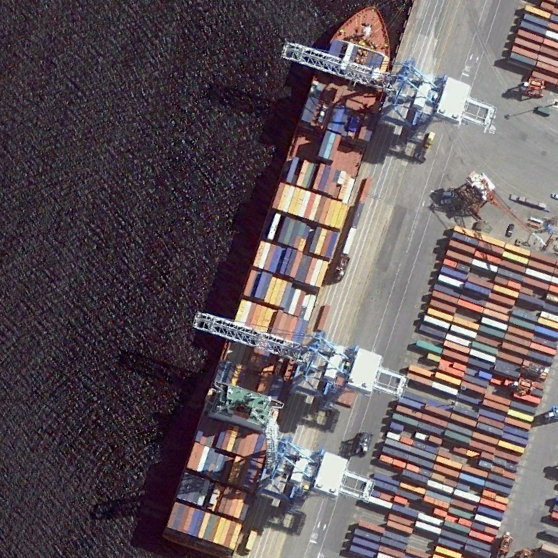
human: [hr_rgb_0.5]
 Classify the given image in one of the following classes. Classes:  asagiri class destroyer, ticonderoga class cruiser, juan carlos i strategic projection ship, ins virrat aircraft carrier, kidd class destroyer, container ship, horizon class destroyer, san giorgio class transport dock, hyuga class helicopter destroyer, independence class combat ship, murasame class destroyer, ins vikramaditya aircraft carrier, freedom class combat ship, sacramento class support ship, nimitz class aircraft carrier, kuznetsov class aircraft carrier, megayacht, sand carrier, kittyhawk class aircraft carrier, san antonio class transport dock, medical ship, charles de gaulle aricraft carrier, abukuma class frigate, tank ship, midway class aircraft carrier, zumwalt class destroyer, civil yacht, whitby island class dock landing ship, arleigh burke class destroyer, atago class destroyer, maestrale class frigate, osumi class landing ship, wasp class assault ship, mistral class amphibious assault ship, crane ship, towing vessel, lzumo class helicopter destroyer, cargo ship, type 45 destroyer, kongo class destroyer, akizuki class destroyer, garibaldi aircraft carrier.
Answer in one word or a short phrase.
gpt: Container ship